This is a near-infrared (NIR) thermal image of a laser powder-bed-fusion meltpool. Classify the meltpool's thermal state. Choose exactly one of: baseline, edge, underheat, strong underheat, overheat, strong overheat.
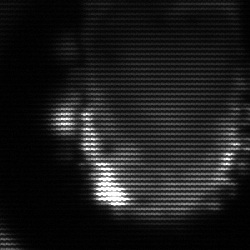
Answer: baseline